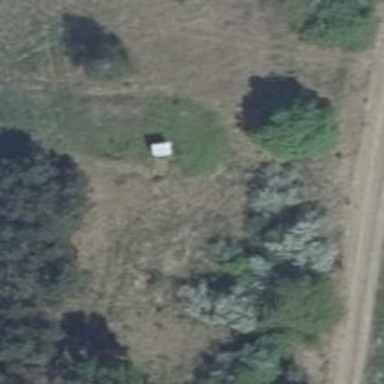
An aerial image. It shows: Hunting stand.